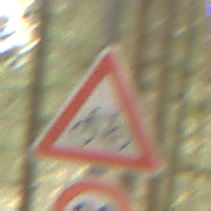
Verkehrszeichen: RadverkehrRechts
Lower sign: Geschwindigkeit20
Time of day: MorningAfternoon
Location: Outdoor (Nature)
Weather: Overcast
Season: Winter
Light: Natural